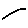
Label: line